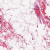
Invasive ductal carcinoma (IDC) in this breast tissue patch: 0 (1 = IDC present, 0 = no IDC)